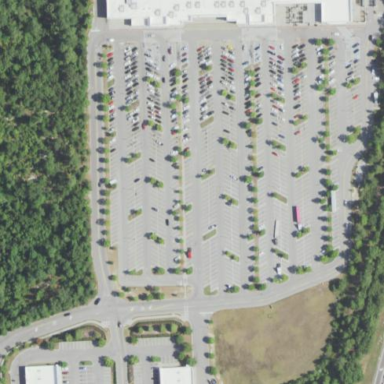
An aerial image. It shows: Retail area.